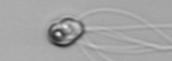
Label: flagellate_morphotype1